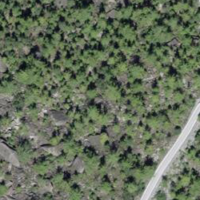
EUNIS habitat code: 41
Species observed at this site:
Cephalanthera rubra